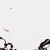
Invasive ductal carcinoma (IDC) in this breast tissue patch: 0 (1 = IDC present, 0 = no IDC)